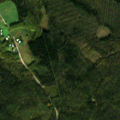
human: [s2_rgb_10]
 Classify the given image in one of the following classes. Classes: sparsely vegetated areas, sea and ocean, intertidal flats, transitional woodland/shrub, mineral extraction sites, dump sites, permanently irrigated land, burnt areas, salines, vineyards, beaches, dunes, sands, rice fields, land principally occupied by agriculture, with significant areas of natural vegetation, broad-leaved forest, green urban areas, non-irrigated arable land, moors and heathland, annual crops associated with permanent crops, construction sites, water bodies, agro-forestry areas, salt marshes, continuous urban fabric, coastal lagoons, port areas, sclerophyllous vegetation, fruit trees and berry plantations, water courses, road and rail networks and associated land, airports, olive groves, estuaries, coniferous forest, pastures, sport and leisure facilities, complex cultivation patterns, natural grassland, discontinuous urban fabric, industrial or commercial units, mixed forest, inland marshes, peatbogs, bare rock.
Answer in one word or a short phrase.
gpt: land principally occupied by agriculture, with significant areas of natural vegetation, coniferous forest, mixed forest